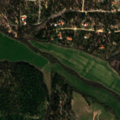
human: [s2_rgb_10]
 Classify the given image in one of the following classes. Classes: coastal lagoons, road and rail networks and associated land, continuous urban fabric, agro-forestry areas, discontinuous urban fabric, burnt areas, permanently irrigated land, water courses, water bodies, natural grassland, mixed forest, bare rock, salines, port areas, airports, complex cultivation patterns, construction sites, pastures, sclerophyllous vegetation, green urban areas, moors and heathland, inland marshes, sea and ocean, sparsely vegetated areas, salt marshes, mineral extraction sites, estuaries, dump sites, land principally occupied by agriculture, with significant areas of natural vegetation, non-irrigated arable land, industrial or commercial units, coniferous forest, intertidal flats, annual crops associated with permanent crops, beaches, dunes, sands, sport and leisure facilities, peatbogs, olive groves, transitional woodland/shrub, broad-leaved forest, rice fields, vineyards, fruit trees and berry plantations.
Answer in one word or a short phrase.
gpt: rice fields, pastures, agro-forestry areas, broad-leaved forest, transitional woodland/shrub